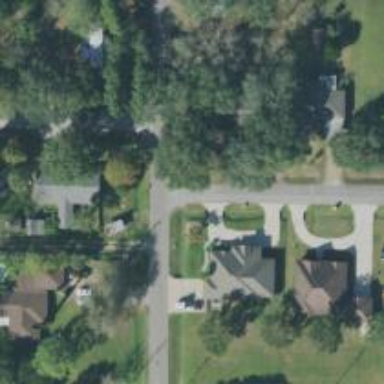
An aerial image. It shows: Alley classified as service road.